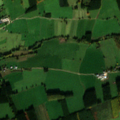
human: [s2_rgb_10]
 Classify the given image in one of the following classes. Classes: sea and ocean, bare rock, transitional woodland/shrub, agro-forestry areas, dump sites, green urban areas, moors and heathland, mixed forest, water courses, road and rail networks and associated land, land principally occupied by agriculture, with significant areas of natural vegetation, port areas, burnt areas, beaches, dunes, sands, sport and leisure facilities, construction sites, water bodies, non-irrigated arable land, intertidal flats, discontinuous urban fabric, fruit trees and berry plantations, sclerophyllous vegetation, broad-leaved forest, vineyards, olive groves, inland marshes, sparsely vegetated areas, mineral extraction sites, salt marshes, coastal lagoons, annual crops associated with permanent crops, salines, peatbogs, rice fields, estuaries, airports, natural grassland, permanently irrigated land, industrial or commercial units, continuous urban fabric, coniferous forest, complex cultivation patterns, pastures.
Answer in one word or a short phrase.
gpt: discontinuous urban fabric, pastures, complex cultivation patterns, coniferous forest, mixed forest